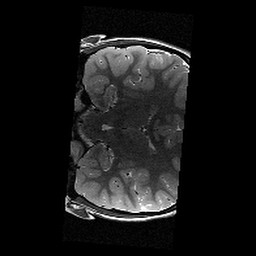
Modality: T2w
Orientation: coronal
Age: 9
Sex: female
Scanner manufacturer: siemens
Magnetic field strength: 3 T
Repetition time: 9.23 s
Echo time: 0.067 s